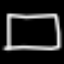
Label: square